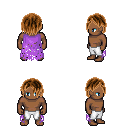
a pixel art fantasy rpg character, male body template, human, dark skin, maroon tattered cape, white pants, brown bangs hairstyle, four views (front, back, left, right), 2x2 character sprite sheet, small pixel art, hard edges, no anti-aliasing